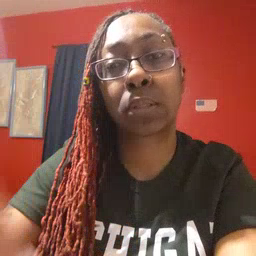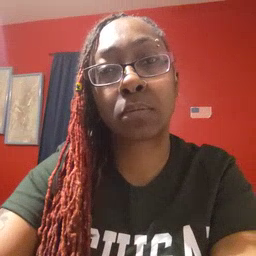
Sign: hate